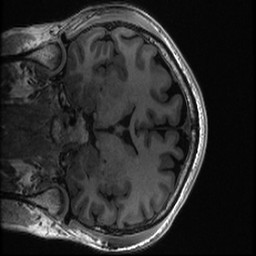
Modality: T1w
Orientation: coronal
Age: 28
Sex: male